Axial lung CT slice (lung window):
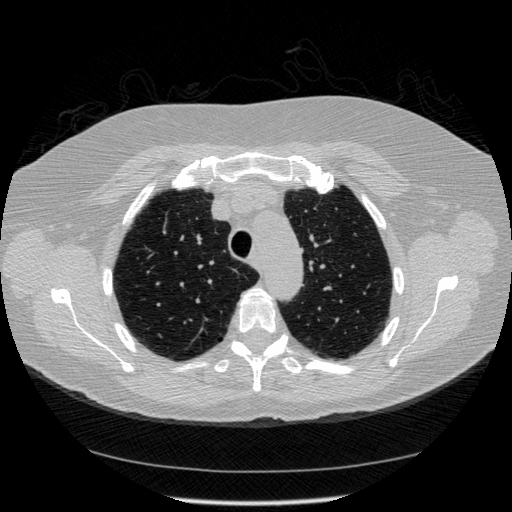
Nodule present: no